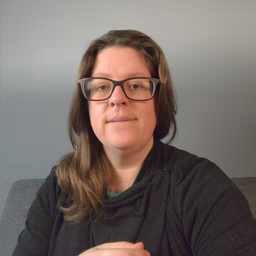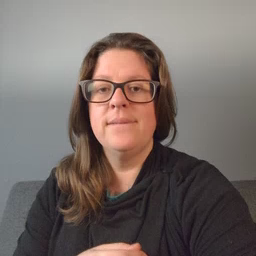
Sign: drop